Question: I have searched all of the internet for a solution and cannot seem to get this to work!
I am looking to add a view below a navigation bar but above a tableview and the view will always be visible, including when you scroll down.
This will work a lot like many apps that use a segmented control for extra sorting options, but I will be using my own custom buttons instead of a UISegmentedControl
Here is an example:

I have attempted adding the view to the talbeView header, but it scrolls. I have attempted adding it with a UIBarButtonItem added to a tool bar, and I have tried adding it to the view the tableview is in (which is a navigation controller).
The basic setup of my app is a nav bar, then a search bar that is attached to the tableview, and of course the table view. This is all done programmatically and I cannot make any adjustments wit IB. Is there any way to properly achieve this? Any help would be great, thanks!
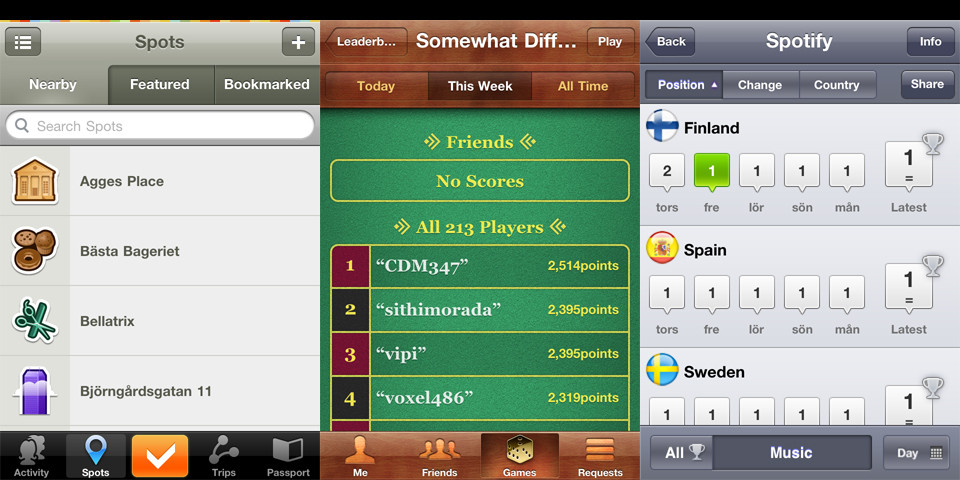
Answer: use most outside view as scrollView
'''
scrollView
-segmentView
-tableView
'''
then
'''
-(void)scrollViewDidScroll:(UIScrollView*)scrollView{
if(scrollView.contentOffset>0){
segmentView.frame.origin.y = scrollView.contentOffset.y;
}
}
'''